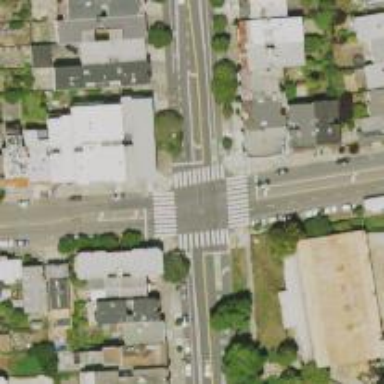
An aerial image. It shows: Marked road crossing.